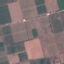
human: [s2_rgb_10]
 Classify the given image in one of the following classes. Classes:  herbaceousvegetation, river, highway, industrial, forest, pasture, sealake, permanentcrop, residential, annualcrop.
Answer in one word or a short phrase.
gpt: PermanentCrop